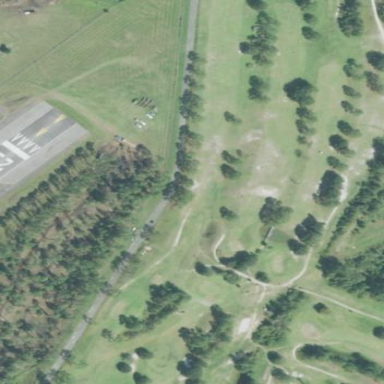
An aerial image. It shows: Golf course surrounded by greenery.